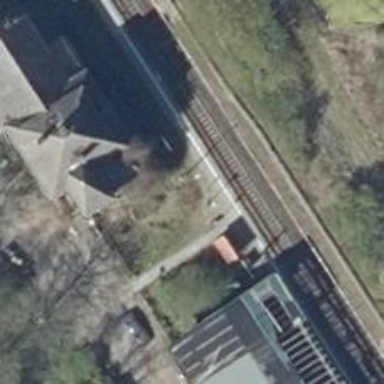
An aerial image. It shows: Public transport station located at railway halt.